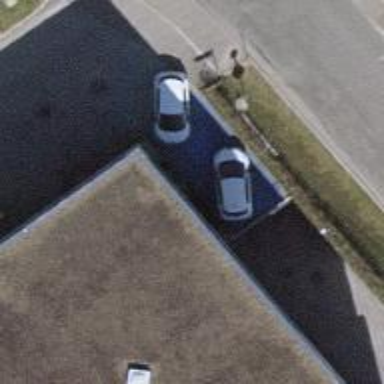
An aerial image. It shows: Charging station.